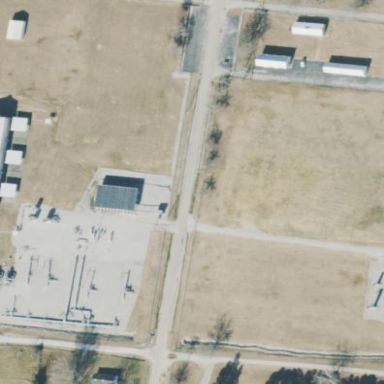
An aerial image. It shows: Industrial area used for gas-related purposes.